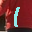
Label: 1